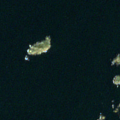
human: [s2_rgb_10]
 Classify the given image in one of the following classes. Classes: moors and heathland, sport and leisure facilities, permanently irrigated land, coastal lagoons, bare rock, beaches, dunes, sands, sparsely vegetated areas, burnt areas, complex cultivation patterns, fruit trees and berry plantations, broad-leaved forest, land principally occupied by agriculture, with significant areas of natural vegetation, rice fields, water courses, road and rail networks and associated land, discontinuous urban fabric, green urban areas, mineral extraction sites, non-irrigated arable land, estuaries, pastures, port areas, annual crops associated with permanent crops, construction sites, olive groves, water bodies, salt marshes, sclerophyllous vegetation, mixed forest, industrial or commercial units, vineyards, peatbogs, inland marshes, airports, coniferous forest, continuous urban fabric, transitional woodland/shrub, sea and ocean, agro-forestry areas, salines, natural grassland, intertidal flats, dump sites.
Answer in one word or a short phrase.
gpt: sea and ocean